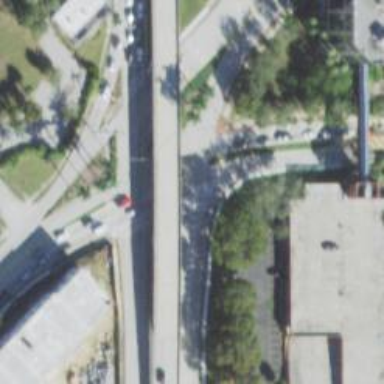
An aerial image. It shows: Asphalt road with secondary link designation.